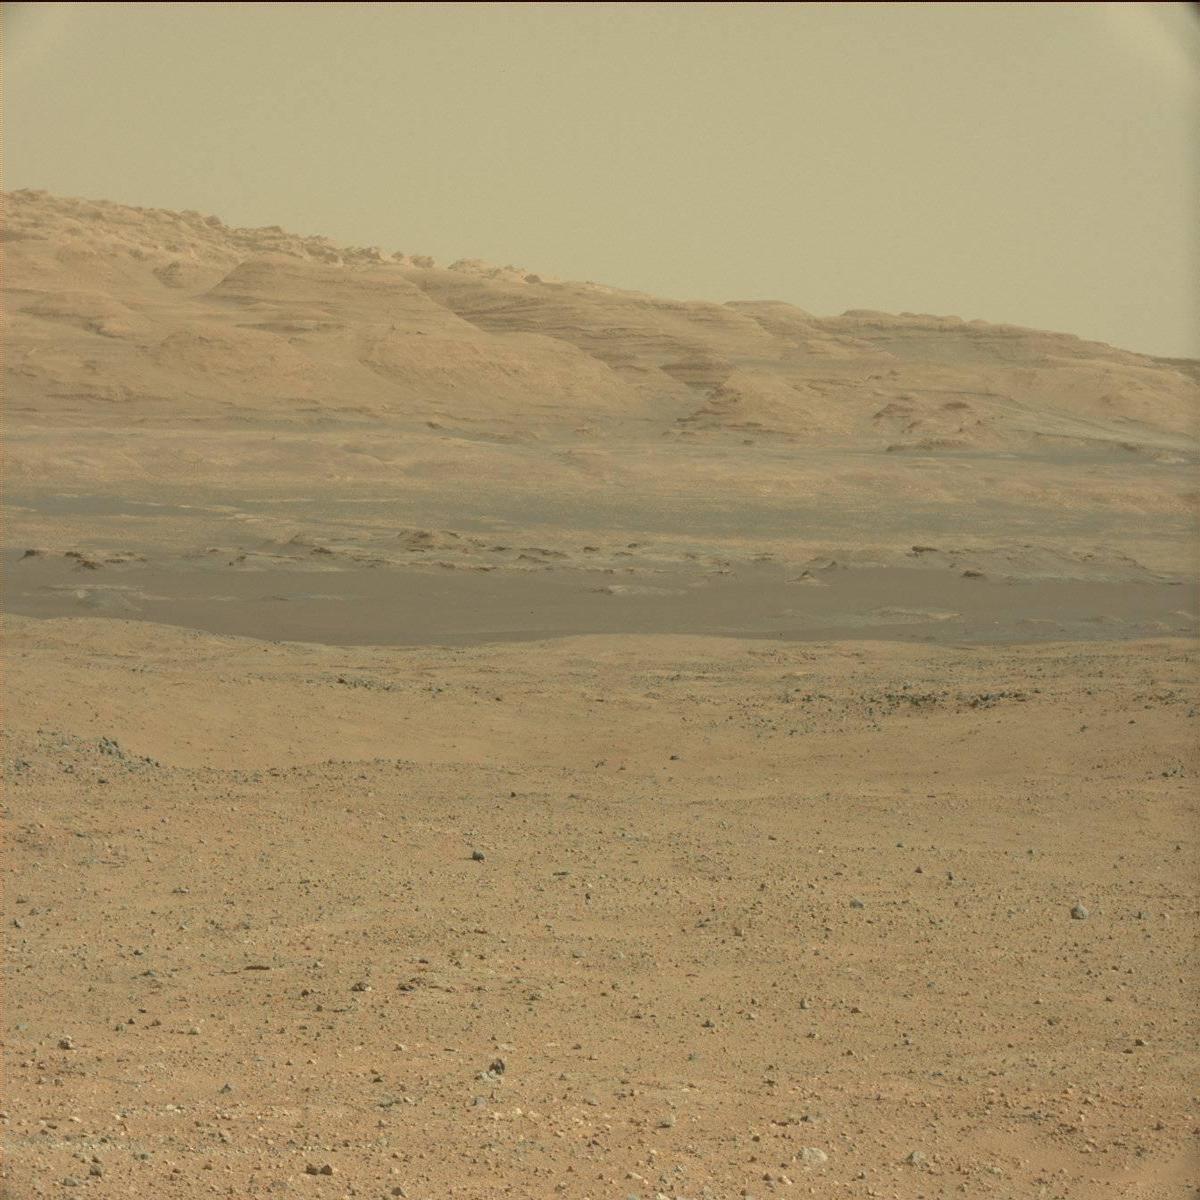
Terrain classes present: Bedrock, Ridge, Sand / Soil, Sky